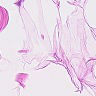
Metastatic tissue present: no